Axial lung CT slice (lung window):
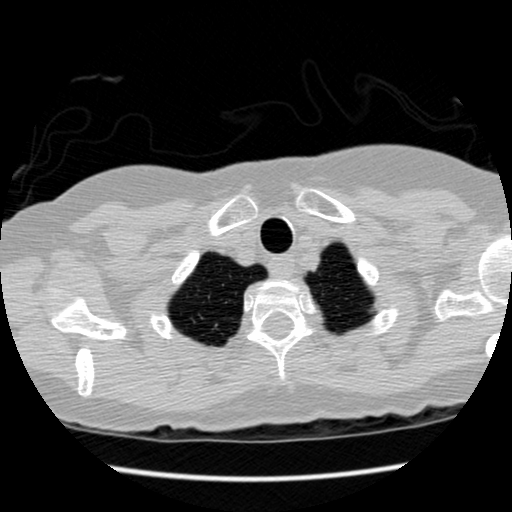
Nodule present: no